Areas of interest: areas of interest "Soccer Field"
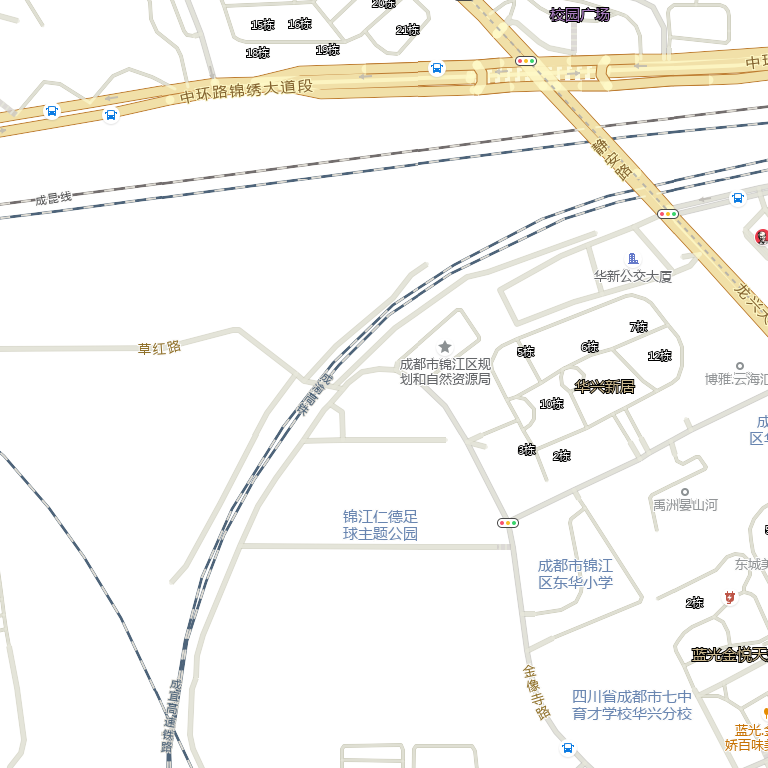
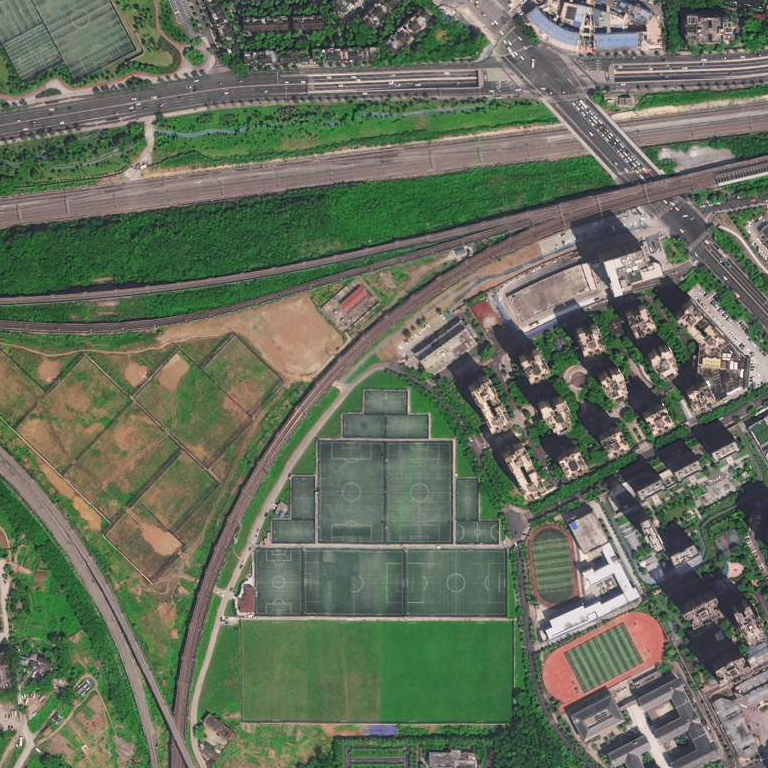